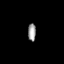
Tissue: prostate
Cell type: T cells
Senescence score: 0.7297
Nuclear area (px): 136
Mean DAPI intensity: 157.684